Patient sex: M
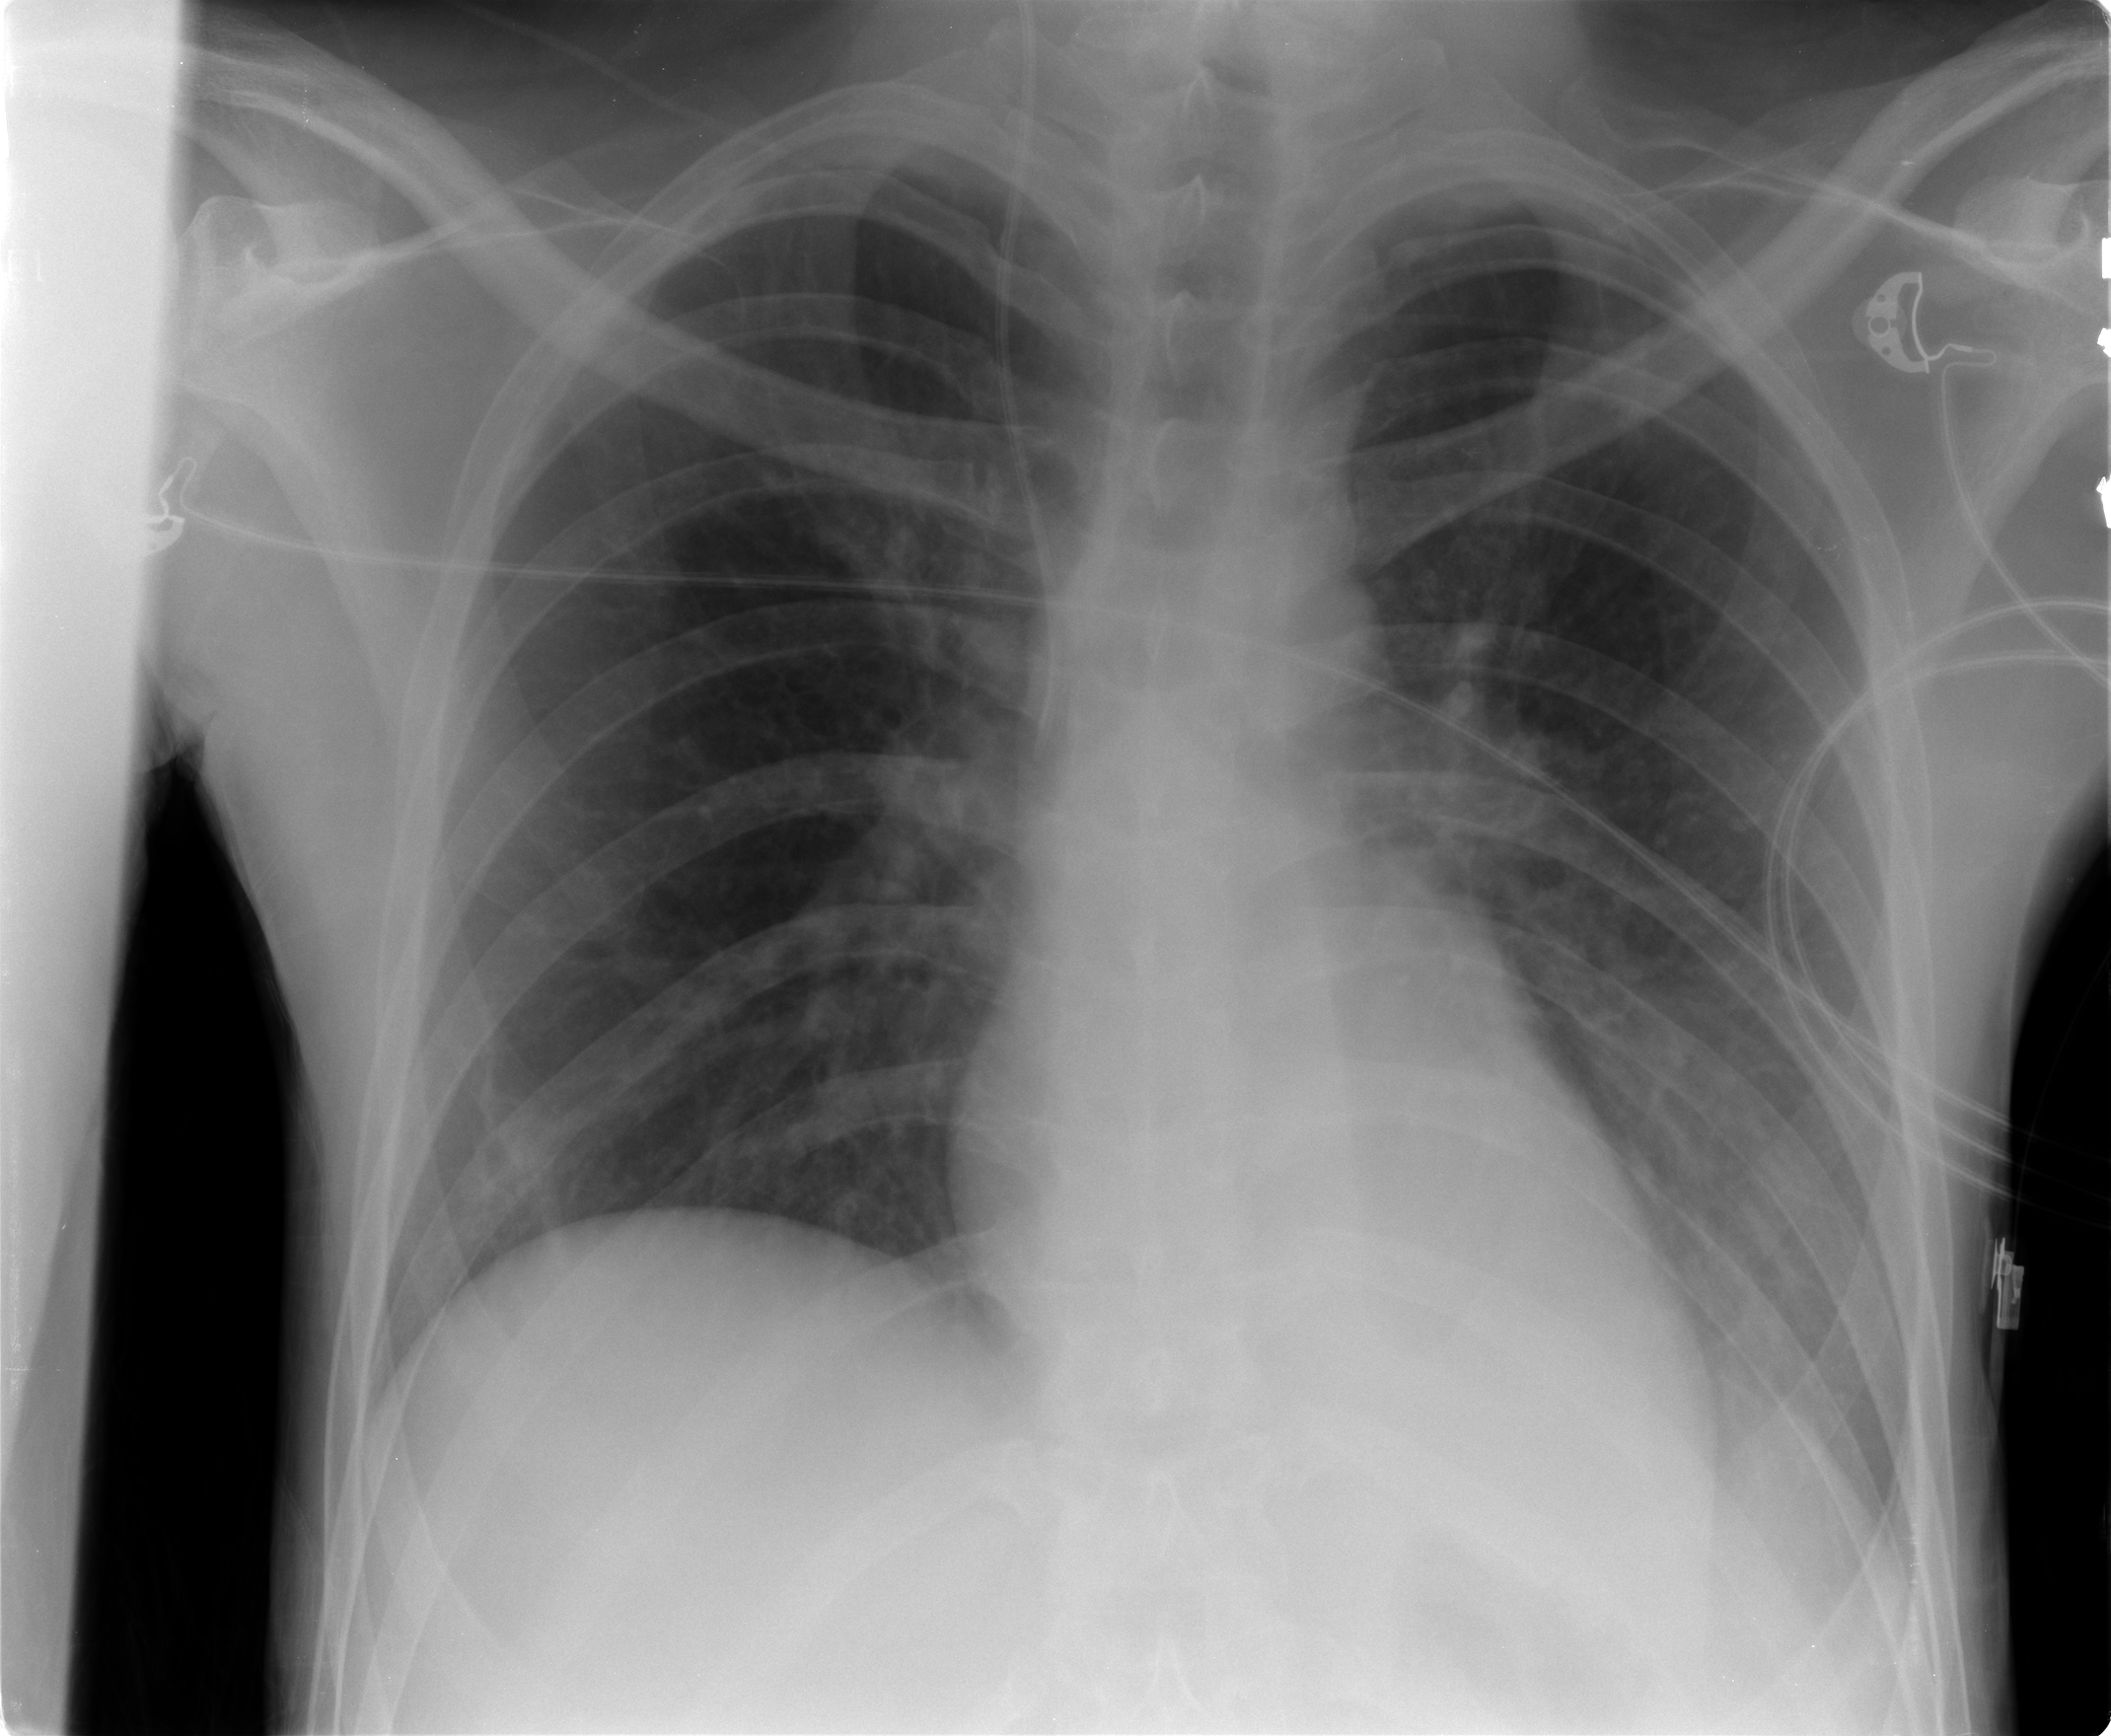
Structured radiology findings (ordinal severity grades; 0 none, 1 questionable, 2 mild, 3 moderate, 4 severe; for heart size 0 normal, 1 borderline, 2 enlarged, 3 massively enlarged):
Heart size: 0
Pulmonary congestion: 1
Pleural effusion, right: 0
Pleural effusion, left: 2
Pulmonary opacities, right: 0
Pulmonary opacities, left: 0
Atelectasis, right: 0
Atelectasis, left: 0